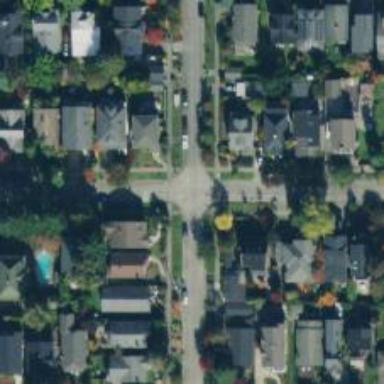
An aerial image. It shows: Residential road with separate sidewalk.